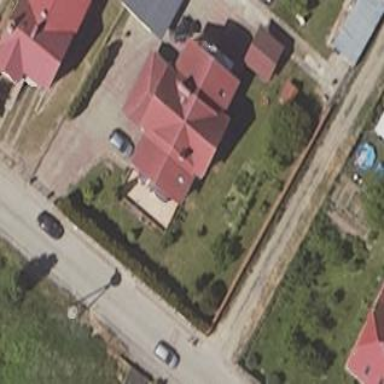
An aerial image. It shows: Residential building.